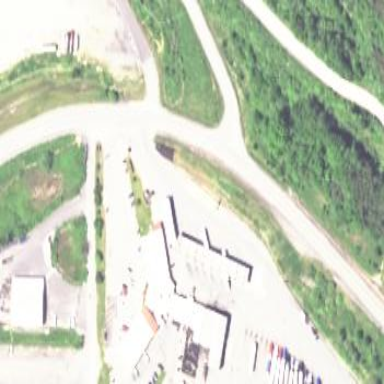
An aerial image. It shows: Building with gasoline fuel station.